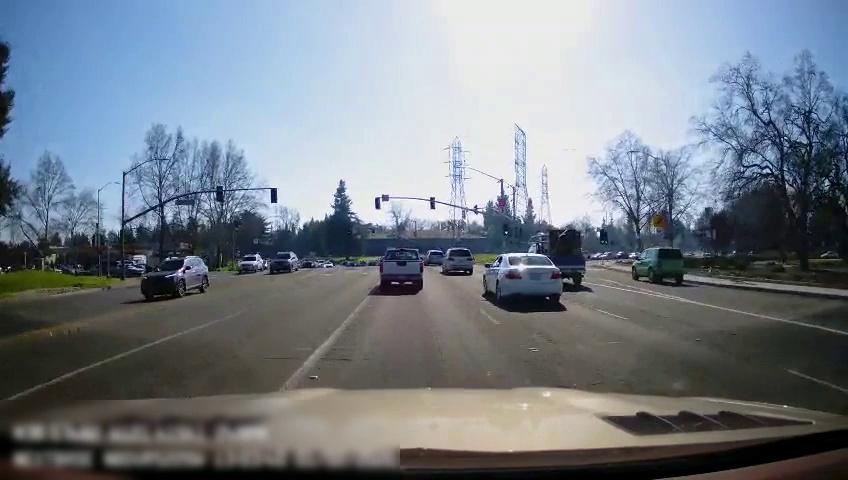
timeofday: Day
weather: Sunny
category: Drivable Space
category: Vehicles | SUV
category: Vehicles | SUV
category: Vehicles | Car
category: Vehicles | Car
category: Vehicles | SUV
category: Vehicles | Car
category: Vehicles | Car
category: Vehicles | Truck
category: Vehicles | Car
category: Vehicles | Truck
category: Vehicles | Van
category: Vehicles | SUV
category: Lanes | Opposite Lane
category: Lanes | Current Lane
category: Lanes | Current Lane
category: Lanes | Current Lane
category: Lanes | Alternate Lane
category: Lanes | Alternate Lane
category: Traffic | Lights
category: Traffic | Lights
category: Traffic | Lights
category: Traffic | Lights
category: Traffic | Lights
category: Traffic | Lights